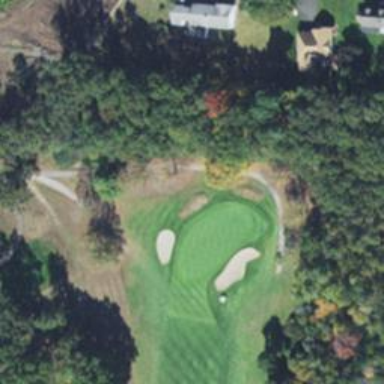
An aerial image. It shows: Path used for both walking and golf.